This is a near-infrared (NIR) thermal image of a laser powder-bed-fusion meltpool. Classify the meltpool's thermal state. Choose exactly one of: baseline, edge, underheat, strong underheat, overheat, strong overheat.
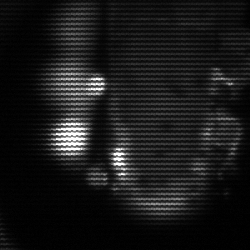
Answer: strong underheat